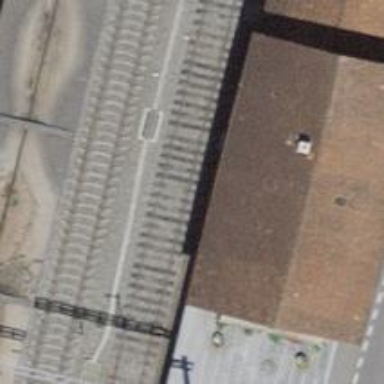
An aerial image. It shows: Railway yard.